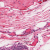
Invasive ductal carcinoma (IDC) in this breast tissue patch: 0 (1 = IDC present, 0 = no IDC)